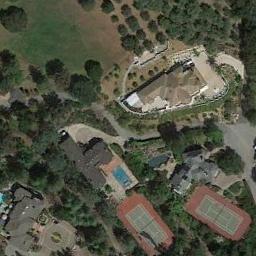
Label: tennis_court